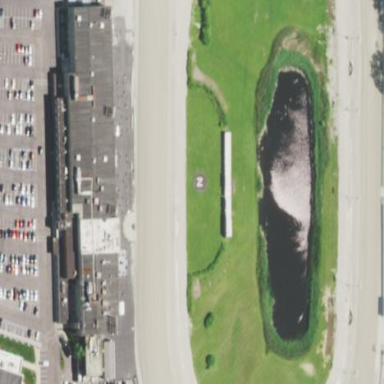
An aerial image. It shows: Track on leisure land used for horse racing.